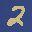
Label: 2